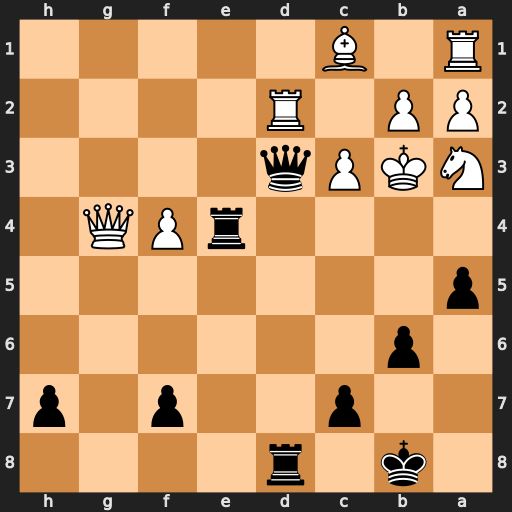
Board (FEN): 1k1r4/2p2p1p/1p6/p7/4rPQ1/NKPq4/PP1R4/R1B5
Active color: b
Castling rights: -
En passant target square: -
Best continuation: a4#